Question: I developed a web application using asp.net C# to place online orders. my app. works fine on SAP server (windows 2008 R2) but when I copied my project to my local machine (runs windows 7) I got an error, can't see the reference. I don't have SAP API DI on my machine
I tried to debug my application in X86 to solve the problem. but no luck.
this is the error I got
thank you
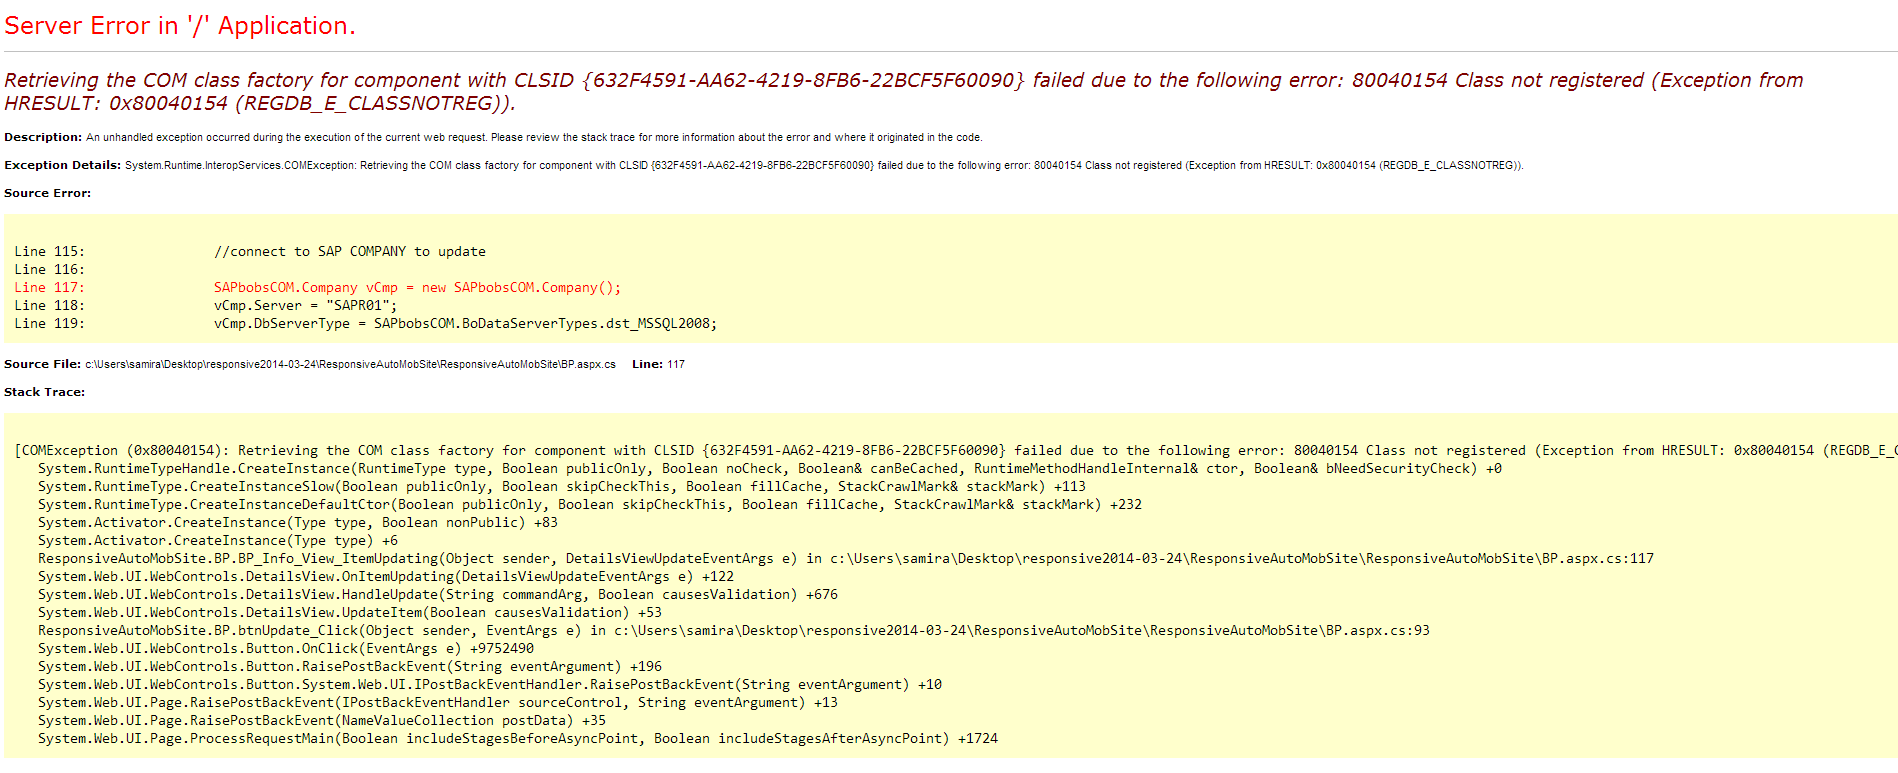
Answer: The problem is caused by having 'Any CPU' platform target selected for your app.
This means your app could run as both '32x' and 'x64' process depending on a .NET runtime bitness executing your app. If your process runs as 'x64' and you have '32x' DI API installed (or vice versa), you get this issue, since DI API requires loading native DLLs into your process. However, '32x' DLLs couldn't be loaded into a 'x64' process and vice versa.
That's why we have to explicitly allow the exact same bitness for your app as the DI API bitness it would use.
To do this:
- 'c:\Program Files\SAP\SAP Business One DI API\''c:\Program Files (x86)\SAP\SAP Business One SDK\'- 'c:\Program Files''c:\Program Files (x86)\'- <URL>